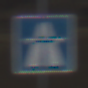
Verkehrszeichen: Autobahn
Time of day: MorningAfternoon
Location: Outdoor (Nature)
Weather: Clear
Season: NotSpecified
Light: Natural